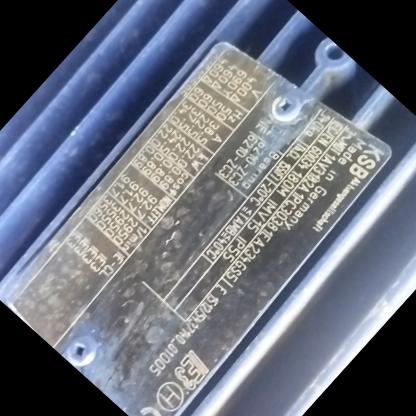
Klasa: tabliczka-znamionowa